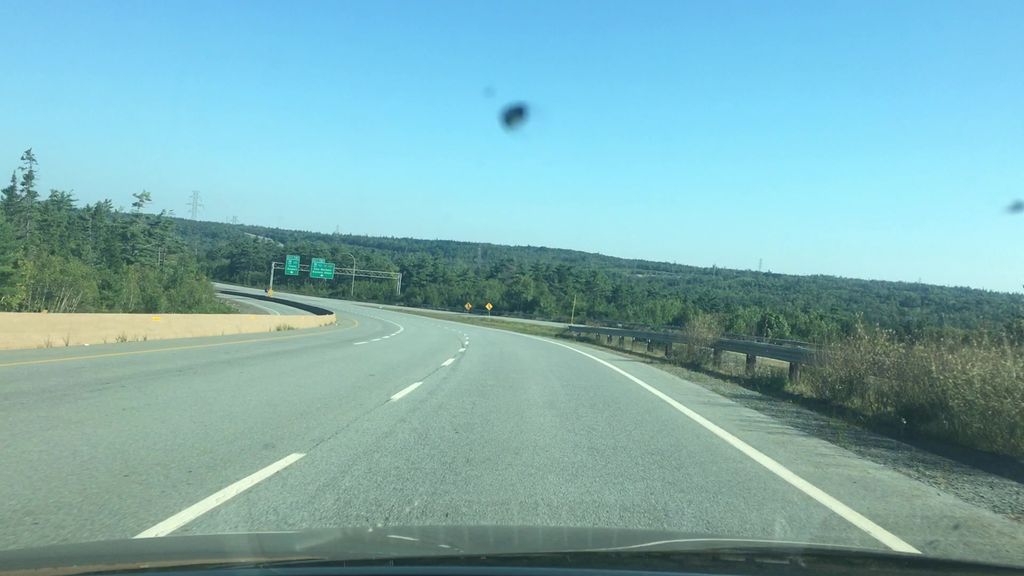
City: halifax